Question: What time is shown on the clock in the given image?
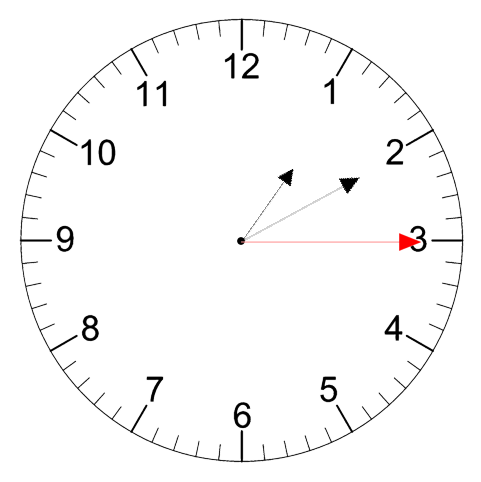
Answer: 01:10:15